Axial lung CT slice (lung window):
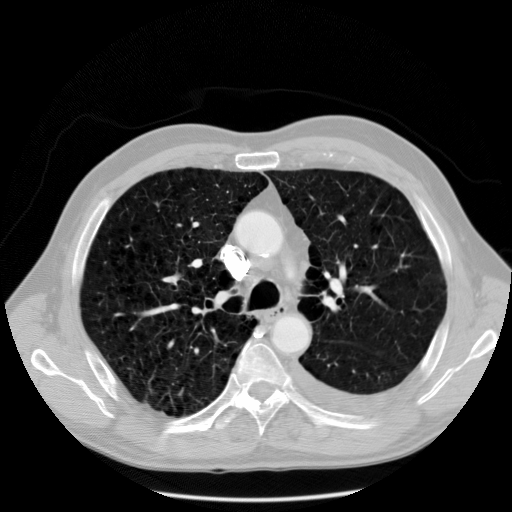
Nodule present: no